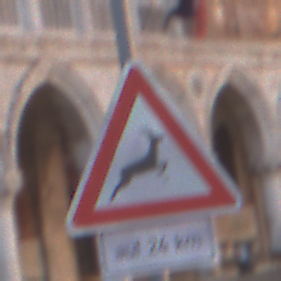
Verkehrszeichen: WildwechselLinks
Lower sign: LaengeEinerStrecke6
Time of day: SunriseSunset
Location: Outdoor (Urban)
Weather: Clear
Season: NotSpecified
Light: Natural